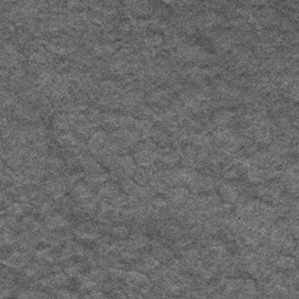
Label: frost